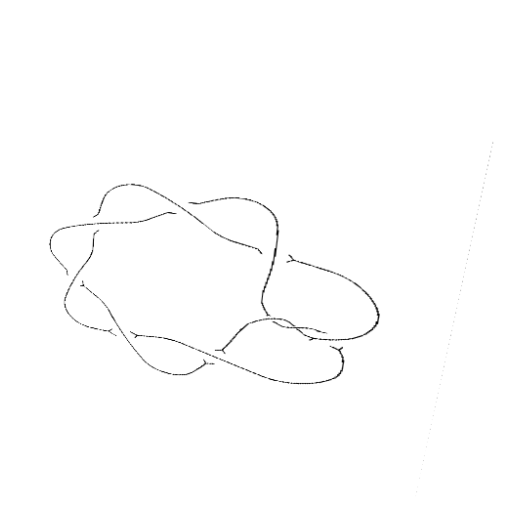
Crossing number: 9